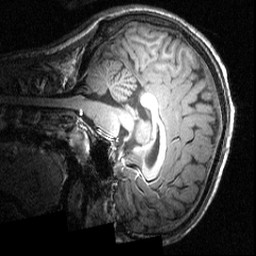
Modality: T1w
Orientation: sagittal
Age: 16
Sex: male
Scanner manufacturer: siemens
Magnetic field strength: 3.951 T
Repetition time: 1.5 s
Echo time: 0.00335 s